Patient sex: M
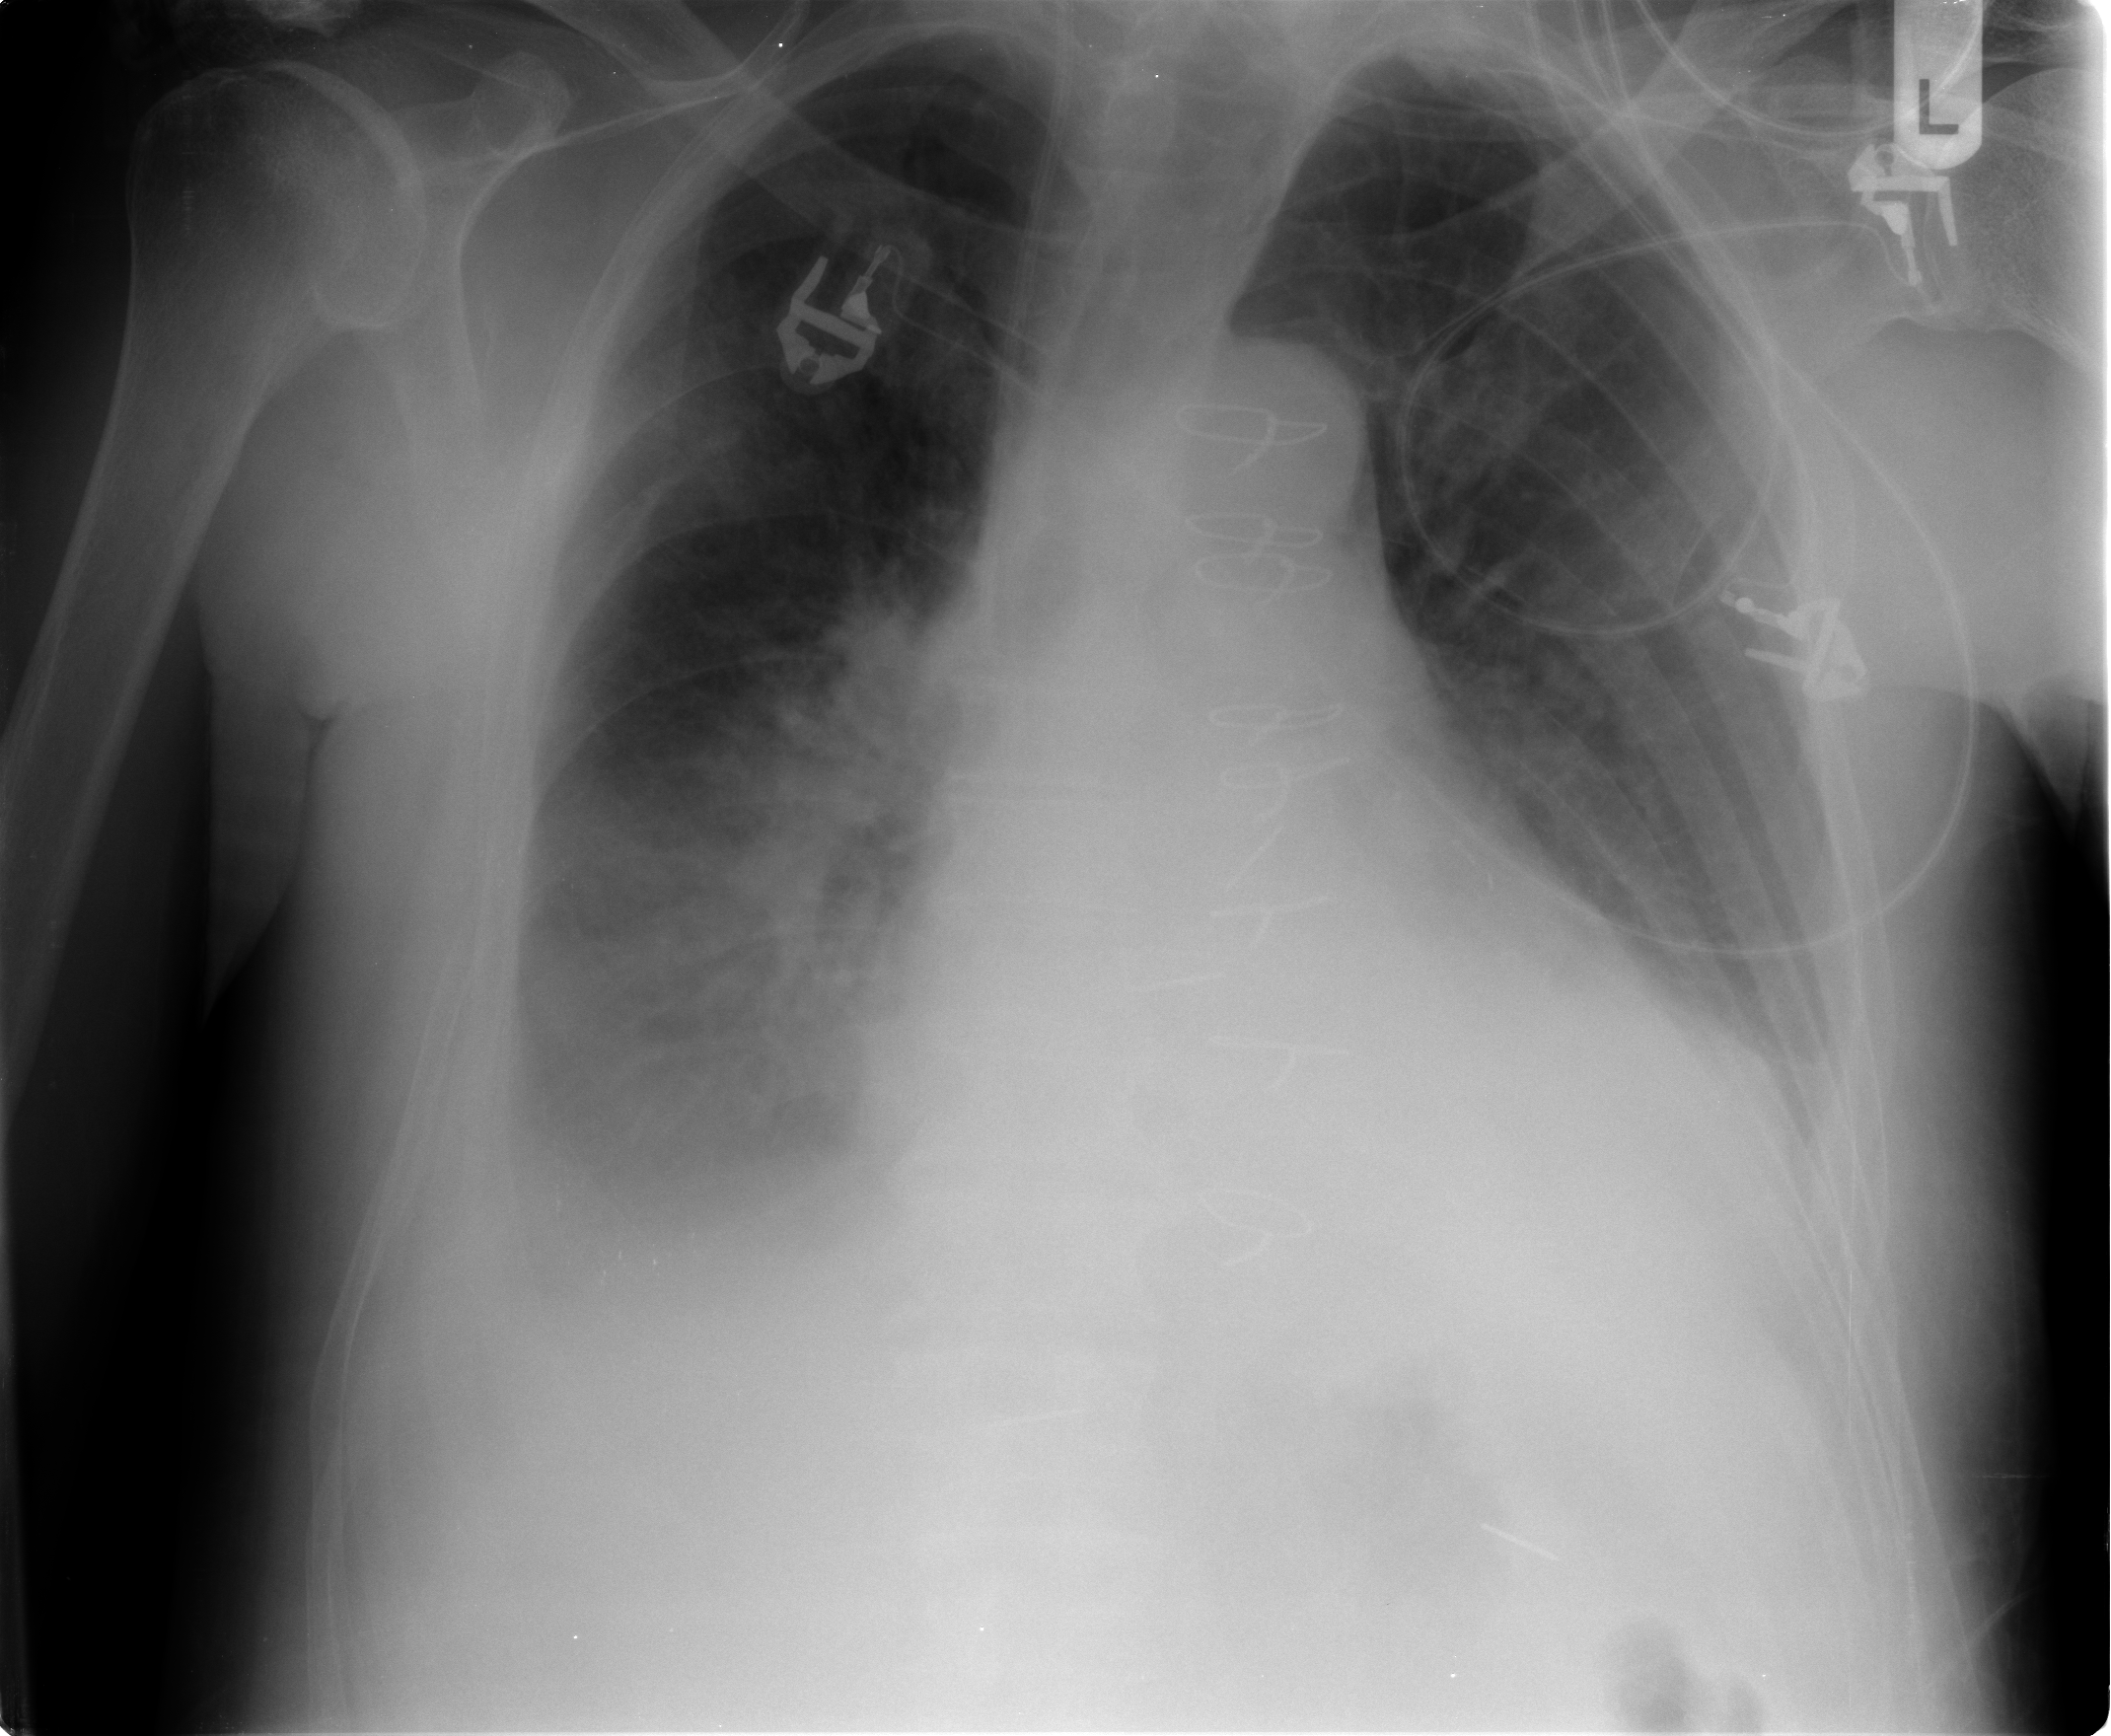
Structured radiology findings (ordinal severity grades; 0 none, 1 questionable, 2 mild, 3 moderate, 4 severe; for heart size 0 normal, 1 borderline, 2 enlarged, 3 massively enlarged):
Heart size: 2
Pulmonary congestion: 2
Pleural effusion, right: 3
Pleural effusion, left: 0
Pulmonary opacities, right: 2
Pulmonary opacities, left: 0
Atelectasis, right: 2
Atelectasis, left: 1